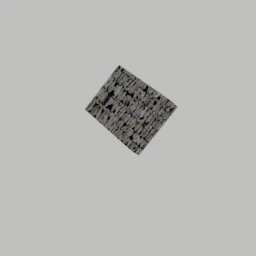
Label: lighting